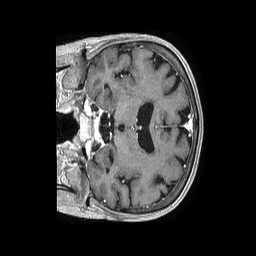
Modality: T1w
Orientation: coronal
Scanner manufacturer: philips
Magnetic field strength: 1.5 T
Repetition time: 0.007741 s
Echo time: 0.003596 s